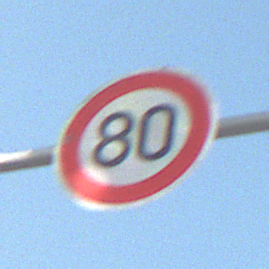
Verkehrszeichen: Geschwindigkeit80
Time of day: MorningAfternoon
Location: Outdoor (Special)
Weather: Clear
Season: NotSpecified
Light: Natural